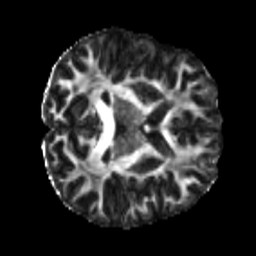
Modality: FA
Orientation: axial
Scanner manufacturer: siemens
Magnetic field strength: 3 T
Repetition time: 4 s
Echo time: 0.0594 s